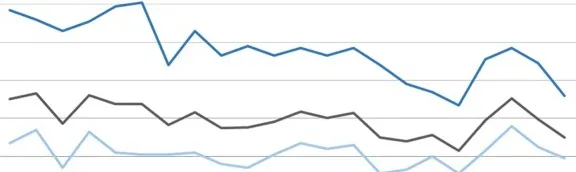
Course of laboratory parameters and blood pressure. (B) Course of blood pressure profile. GA, gestational age; pp, post partum.
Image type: pathology (immunostaining)